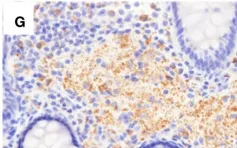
Histopathological findings of patients. Depict anti-CD68 staining [ are magnified x100, and . Indicate samples from patient 1.
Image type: pathology (immunostaining)